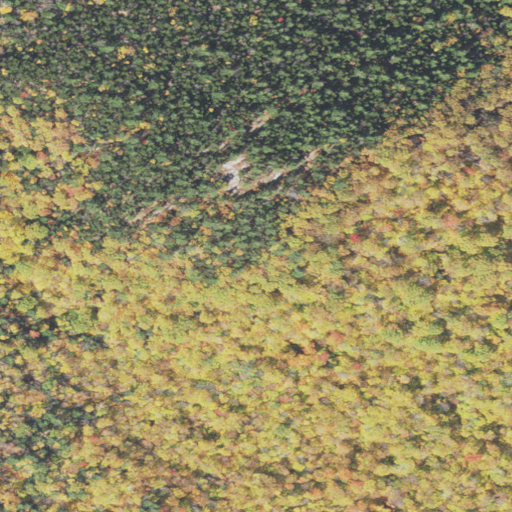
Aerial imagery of bench in New Hampshire named Nickerson Ledge containing deciduous forest, evergreen forest, and mixed forest